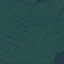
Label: Forest